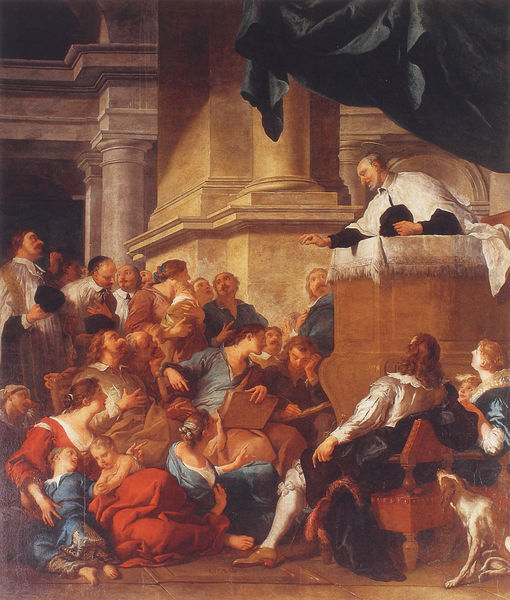
Titel: Vincent predigt vor Paul
Künstler: Jean - Francois de Troy
Standort: Mâcon, église Saint-Pierre (EU - F - Charolais)
Schlagwörter: blau, gemälde, gruppe, mann, umhang, weiß, frauen, grün, menschen, sitzen, bunt, frau, haar, hut, kleid, männer, pfeiler, raum, schwarz, stuhl, stühle, säule, säulen, hund, rot, tier, tuch, leute, malerei, menge, gericht, kappe, mütze, richter, architektur, barock, entsetzen, kleidung, kragen, sockel, stehen, bild, hände, vorhang, öl, kirche, sessel, sitzend, adel, kind, locken, kinder, sofa, liegen, bogen, schuhe, rede, farben, farbe, bank, saal, ölgemälde, angst, podest, foto, buch, haufen, barfuß, kapitelle, sims, talar, prediger, prister, pfarrer, kanzel, gottesdienst, priester, predigt, baldachin, tempel, schüler, birett, kanzlei, buh, ordensleute, predoigrt, predigtszene, höfische gesellschaft